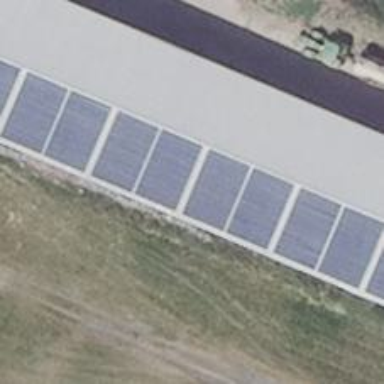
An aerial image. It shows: Solar photovoltaic panel generator producing electricity as small installation.